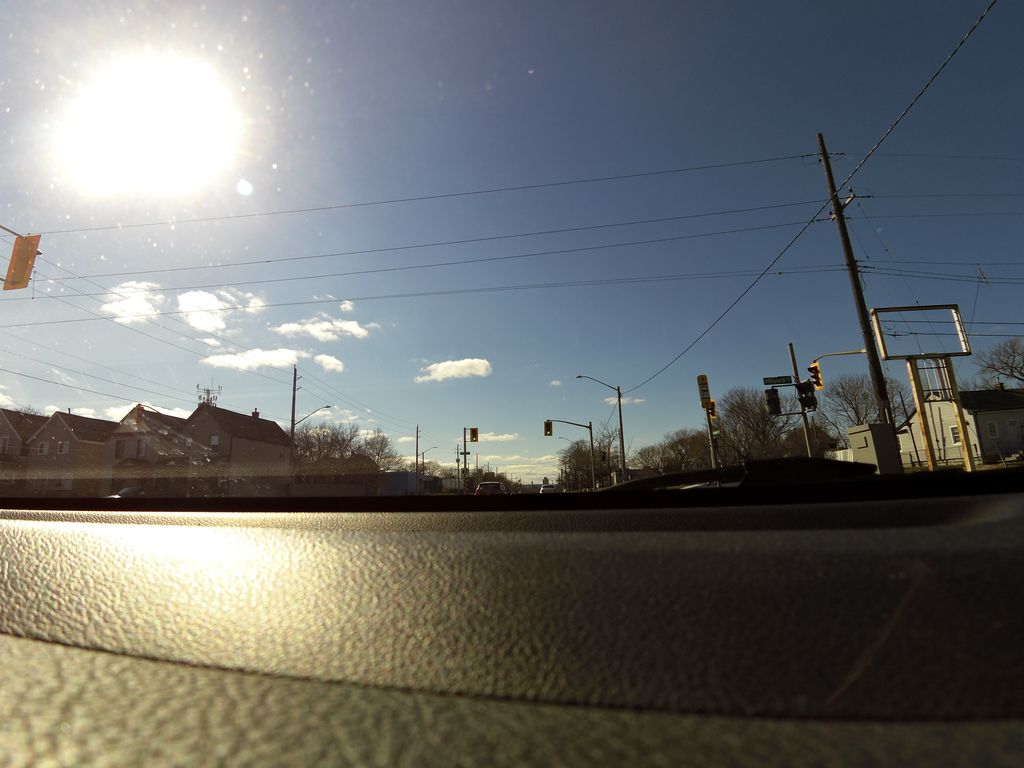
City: hamilton